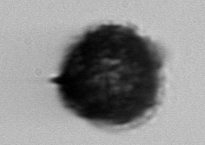
Label: Gonyaulax